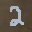
Label: 2